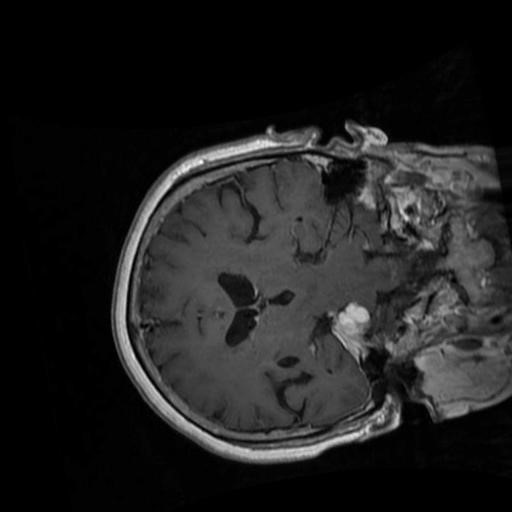
Label: brain_menin